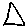
Label: triangle